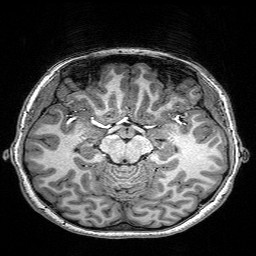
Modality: T1w
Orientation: coronal